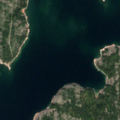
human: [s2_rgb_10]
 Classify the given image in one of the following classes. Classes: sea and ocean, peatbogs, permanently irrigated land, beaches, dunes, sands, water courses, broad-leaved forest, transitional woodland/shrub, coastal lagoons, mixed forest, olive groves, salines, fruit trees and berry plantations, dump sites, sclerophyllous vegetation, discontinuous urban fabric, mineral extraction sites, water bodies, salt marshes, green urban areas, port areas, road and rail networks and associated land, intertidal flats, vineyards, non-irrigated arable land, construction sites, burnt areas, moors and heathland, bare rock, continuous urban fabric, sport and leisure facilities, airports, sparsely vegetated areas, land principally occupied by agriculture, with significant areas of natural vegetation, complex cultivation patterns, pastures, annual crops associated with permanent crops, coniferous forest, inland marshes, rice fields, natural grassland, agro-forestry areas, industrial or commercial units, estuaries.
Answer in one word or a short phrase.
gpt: mixed forest, transitional woodland/shrub, sea and ocean